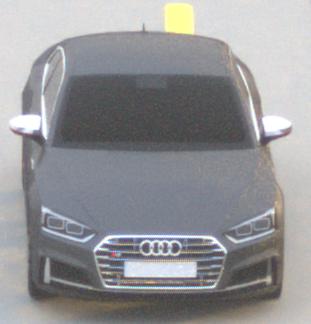
Make: Audi
Model: S5 Sportback
Detailed model: 8T Facelift
Model produced from: 2011
Model produced until: 2016
Doors: 5
Color: gray
Road condition: dry road
Daytime: sunrise or sunset
Contrast: low contrast